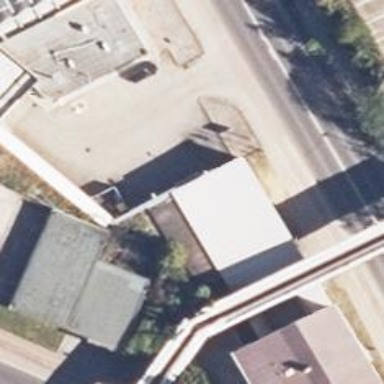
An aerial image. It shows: Car repair shop.